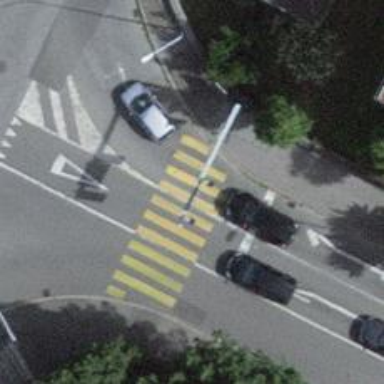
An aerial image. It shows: Zebra crossing with traffic signals for pedestrians.